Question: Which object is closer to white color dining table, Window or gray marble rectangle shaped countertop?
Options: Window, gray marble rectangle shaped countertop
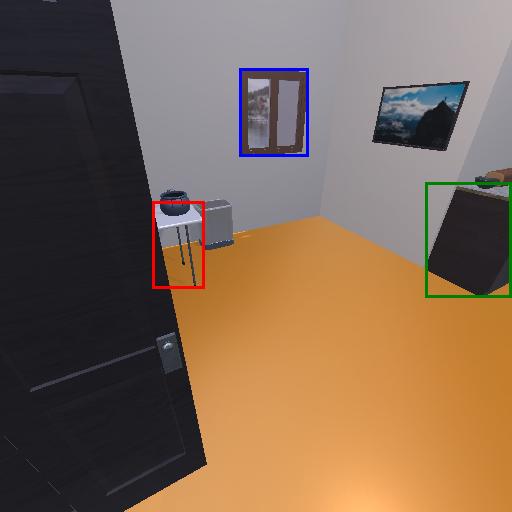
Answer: Window